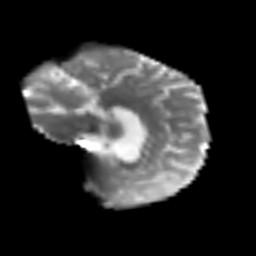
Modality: T2w
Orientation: sagittal
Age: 76
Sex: female
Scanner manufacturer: siemens
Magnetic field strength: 3 T
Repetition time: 3.2 s
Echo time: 0.081 s